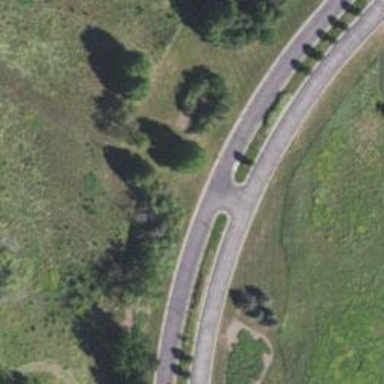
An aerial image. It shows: Tertiary link road.